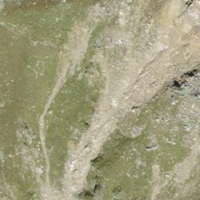
EUNIS habitat code: 48
Species observed at this site:
Saxifraga exarata